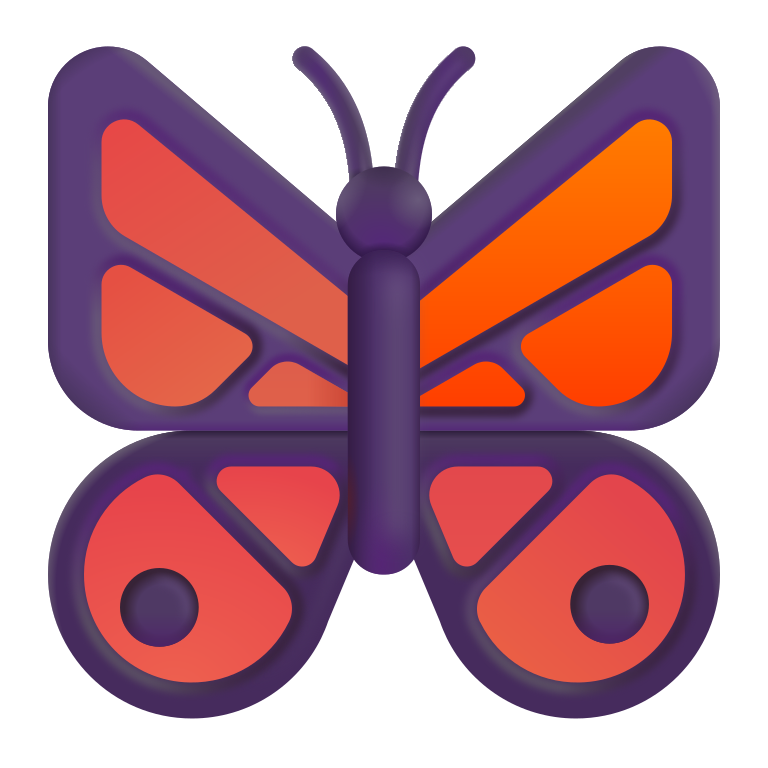
butterfly color